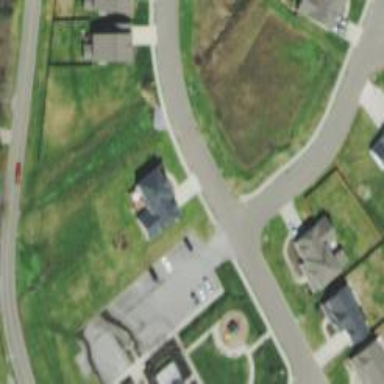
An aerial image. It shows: Residential road with sidewalk on the left.